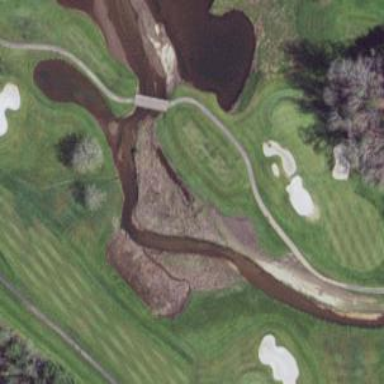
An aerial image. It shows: Path used for both walking and golf.